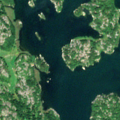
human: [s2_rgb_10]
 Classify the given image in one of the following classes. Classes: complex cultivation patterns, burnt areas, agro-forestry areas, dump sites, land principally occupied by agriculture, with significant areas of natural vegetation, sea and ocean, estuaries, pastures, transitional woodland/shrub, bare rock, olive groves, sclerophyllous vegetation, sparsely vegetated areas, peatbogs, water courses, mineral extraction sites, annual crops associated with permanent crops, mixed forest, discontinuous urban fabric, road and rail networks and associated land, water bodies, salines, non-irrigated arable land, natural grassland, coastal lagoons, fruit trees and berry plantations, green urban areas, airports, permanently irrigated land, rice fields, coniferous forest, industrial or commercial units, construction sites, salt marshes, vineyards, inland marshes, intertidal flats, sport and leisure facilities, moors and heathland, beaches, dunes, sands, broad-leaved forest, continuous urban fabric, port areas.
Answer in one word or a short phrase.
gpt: land principally occupied by agriculture, with significant areas of natural vegetation, broad-leaved forest, bare rock, sea and ocean